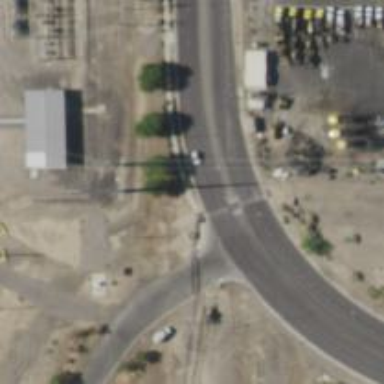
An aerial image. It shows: Power pole.